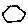
Label: hexagon